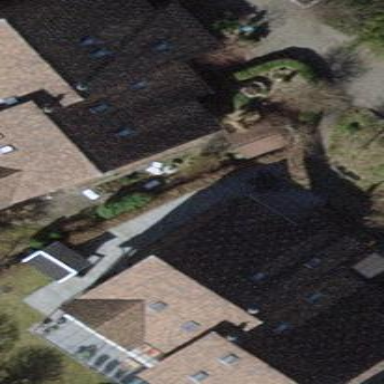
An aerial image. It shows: Terrace building.